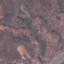
Label: HerbaceousVegetation